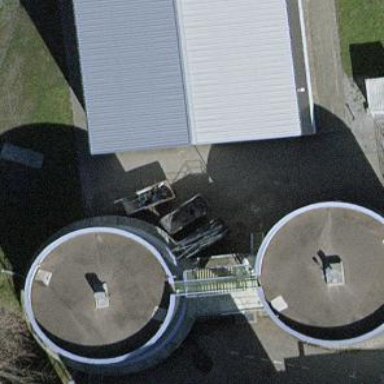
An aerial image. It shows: Building with storage tank.